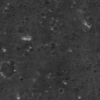
Label: not_dusty